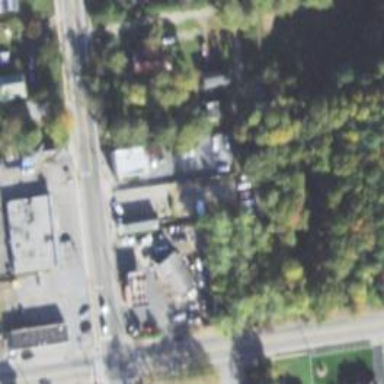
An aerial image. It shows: Post office.